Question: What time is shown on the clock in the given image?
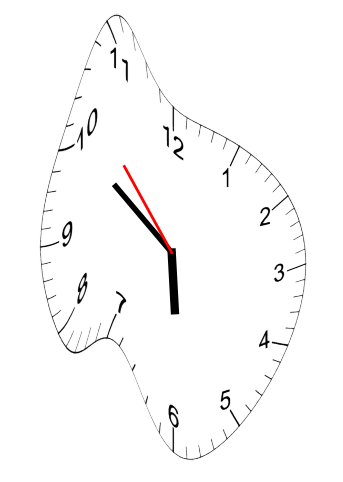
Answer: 05:50:53